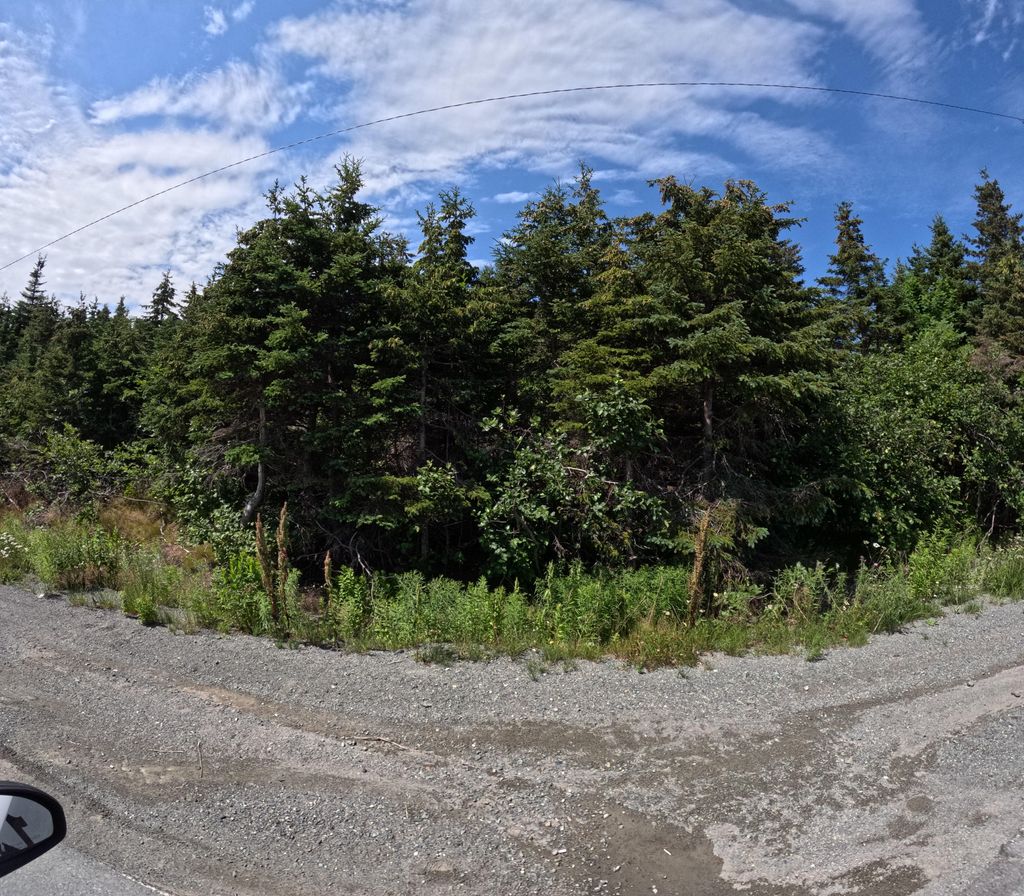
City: st_johns